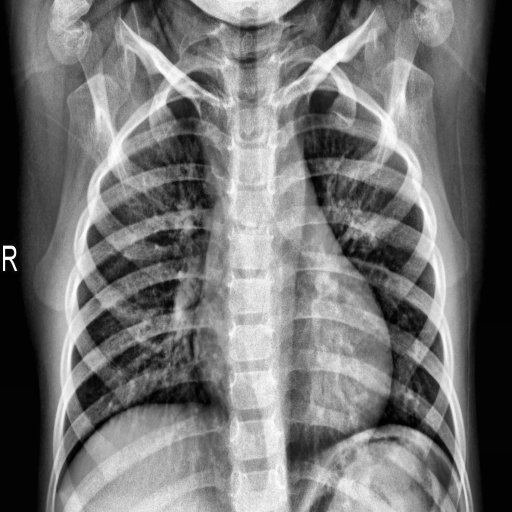
Finding: NORMAL